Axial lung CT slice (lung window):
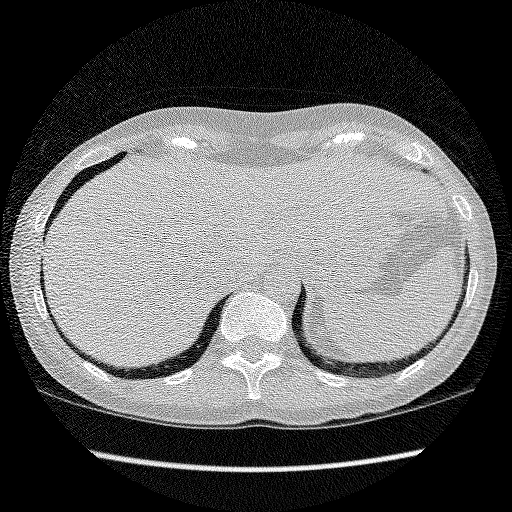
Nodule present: no